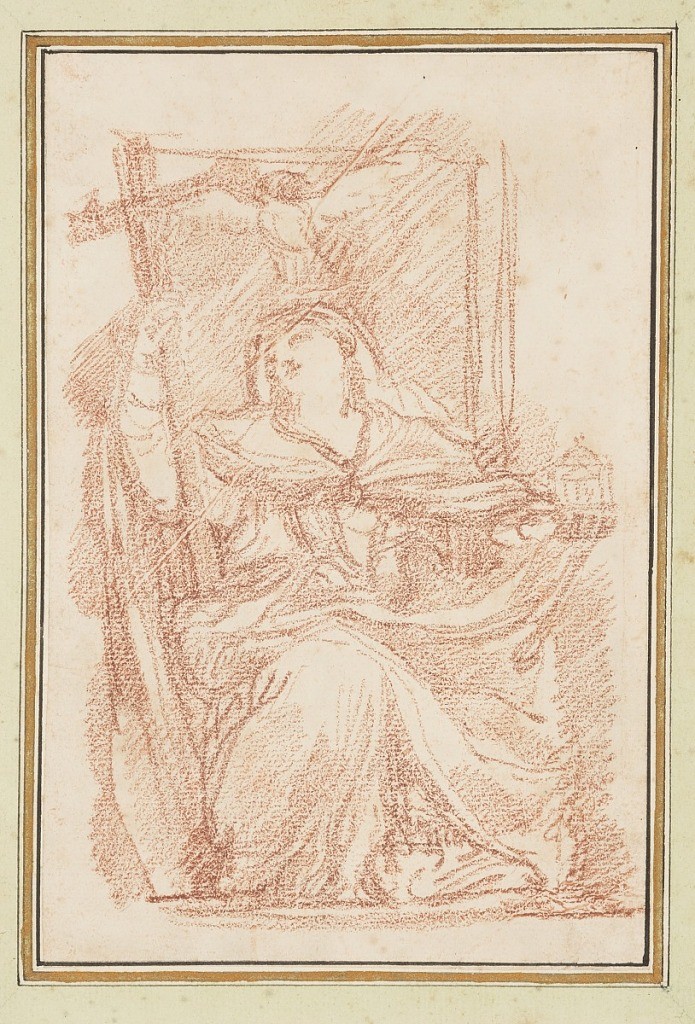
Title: Seated female figure with cross and building model
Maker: Jean-Robert Ango, French, active in Rome 1759 –1770, d. 1773
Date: ca. 1759–70
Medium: Red chalk on paper
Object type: Drawing
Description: Seated female figure with a cross in her right hand. In her left is a model of a building. A dove, possibly the Holy Spirit, is above her head.